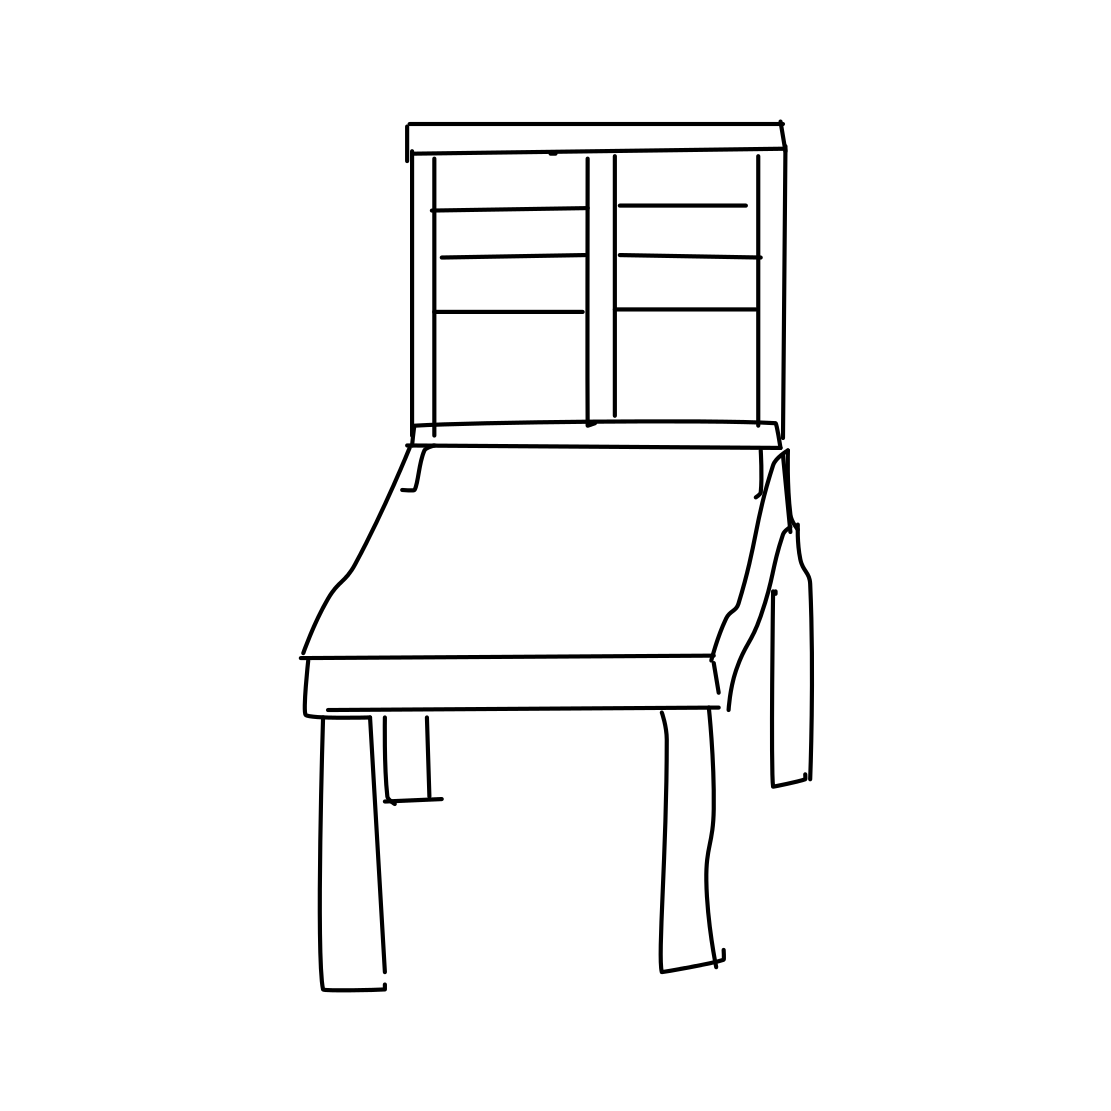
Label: armchair